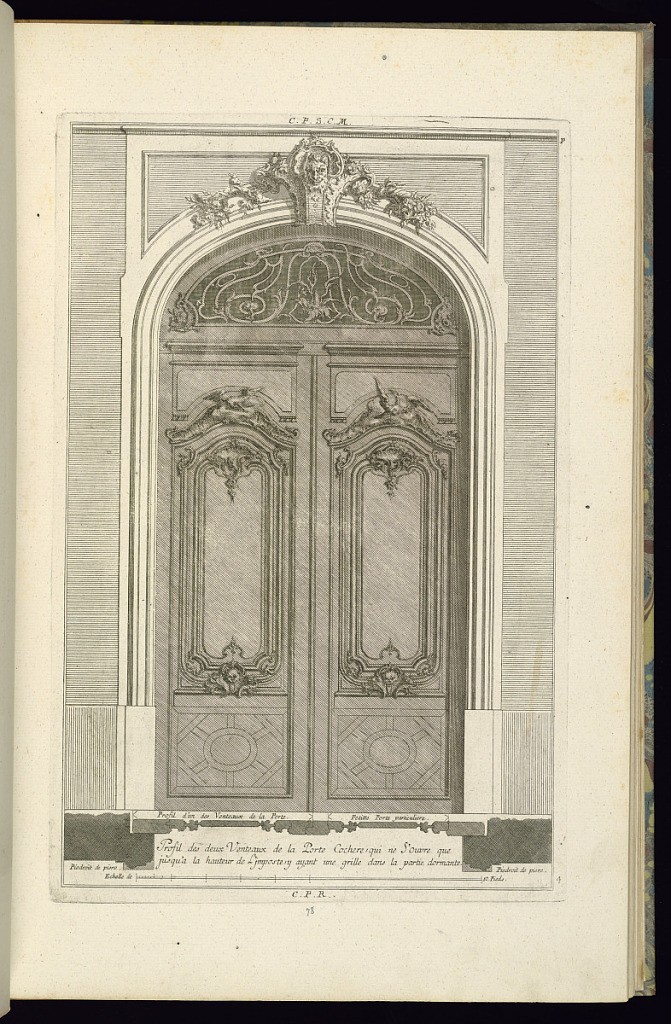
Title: Elevation and Plan of a Carriage Entrance
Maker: François de Cuvilliés the Elder, Belgian, 1695 - 1768
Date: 1745
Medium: Etching and engraving on off-white laid paper
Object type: Print
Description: Design for the doors of a carriage entrance. The doors are decorated with ornament motifs including dragons, shells, and a rocaille clasp. The plate is numbered but not signed.